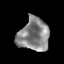
Tissue: prostate
Cell type: T cells
Senescence score: 0.3191
Nuclear area (px): 970
Mean DAPI intensity: 135.76